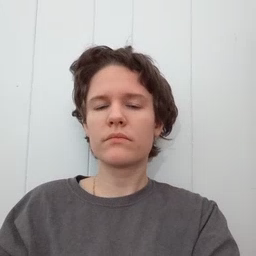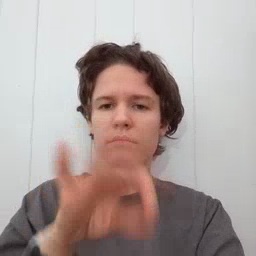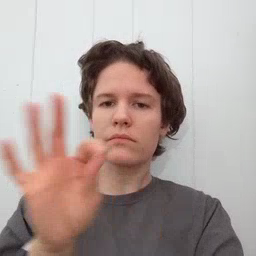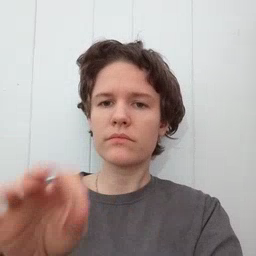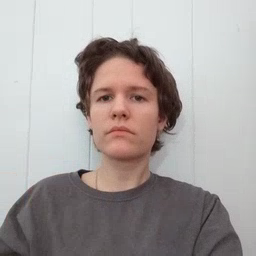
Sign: frenchfries